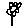
Label: flower